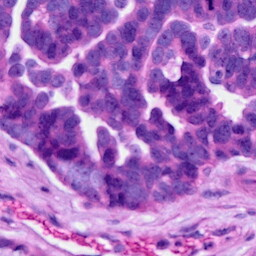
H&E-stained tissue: Ovarian